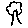
Label: tree